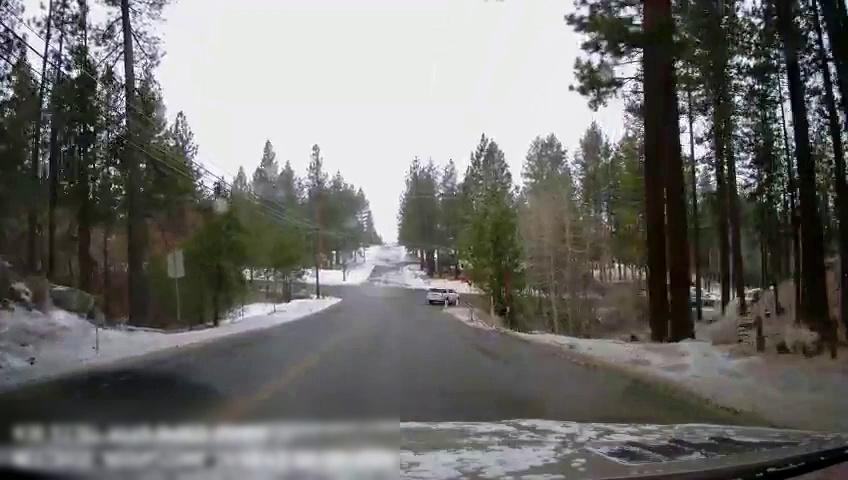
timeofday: Day
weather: Snowy
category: Drivable Space
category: Vehicles | SUV